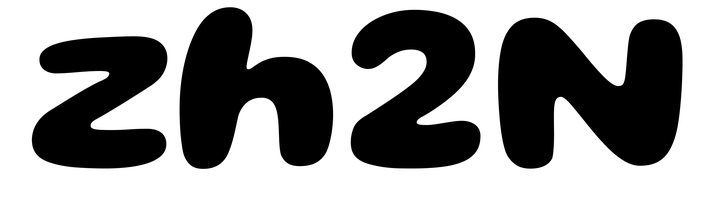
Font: Gluten_Bold